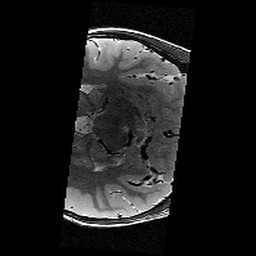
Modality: T2w
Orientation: axial
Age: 9
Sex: male
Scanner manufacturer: siemens
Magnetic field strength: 3 T
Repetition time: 9.23 s
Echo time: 0.067 s